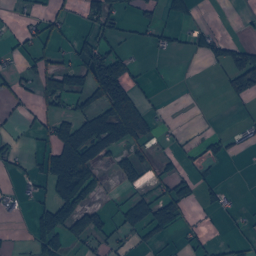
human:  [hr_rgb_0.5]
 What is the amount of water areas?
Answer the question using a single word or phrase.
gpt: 44

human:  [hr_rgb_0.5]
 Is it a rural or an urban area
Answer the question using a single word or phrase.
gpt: rural

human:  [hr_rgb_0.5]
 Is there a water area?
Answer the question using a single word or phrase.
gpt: yes

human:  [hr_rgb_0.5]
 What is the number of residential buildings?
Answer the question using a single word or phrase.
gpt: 244

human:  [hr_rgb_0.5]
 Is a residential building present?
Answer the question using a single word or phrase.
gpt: yes

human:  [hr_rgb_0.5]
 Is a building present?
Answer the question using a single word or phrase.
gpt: yes

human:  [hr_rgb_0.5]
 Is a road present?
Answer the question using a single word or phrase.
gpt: yes

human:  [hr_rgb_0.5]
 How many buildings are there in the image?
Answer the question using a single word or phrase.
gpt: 245

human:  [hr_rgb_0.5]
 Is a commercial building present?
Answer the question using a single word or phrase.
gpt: yes

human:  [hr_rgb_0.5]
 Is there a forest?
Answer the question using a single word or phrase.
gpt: yes

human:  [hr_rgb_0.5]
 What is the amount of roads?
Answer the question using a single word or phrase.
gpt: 105

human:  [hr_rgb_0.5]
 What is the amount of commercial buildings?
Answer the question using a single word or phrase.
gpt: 1

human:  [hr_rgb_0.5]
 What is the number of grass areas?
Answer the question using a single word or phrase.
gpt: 112

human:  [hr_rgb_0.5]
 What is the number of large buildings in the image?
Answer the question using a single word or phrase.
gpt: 2

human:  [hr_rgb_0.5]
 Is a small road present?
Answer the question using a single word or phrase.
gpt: yes

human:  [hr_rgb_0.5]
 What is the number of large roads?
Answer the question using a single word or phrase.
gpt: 0

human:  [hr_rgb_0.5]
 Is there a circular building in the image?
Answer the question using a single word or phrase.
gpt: yes

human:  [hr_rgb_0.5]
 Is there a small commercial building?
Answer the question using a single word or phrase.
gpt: yes

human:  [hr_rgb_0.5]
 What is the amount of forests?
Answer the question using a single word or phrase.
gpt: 100

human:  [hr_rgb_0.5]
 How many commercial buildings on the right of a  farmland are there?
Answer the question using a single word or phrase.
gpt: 1

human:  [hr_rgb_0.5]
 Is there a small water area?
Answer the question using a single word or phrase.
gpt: yes

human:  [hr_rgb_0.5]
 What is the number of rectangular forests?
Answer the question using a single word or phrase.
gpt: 19

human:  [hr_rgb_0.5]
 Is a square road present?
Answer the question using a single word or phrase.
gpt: no

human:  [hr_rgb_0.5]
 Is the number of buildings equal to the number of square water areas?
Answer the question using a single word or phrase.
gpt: no

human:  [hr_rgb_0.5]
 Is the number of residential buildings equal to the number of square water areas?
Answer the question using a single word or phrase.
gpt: no

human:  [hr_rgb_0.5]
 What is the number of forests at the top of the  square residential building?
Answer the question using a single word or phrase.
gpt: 20

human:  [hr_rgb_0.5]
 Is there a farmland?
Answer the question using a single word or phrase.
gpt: yes

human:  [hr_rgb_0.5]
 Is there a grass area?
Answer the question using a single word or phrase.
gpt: yes

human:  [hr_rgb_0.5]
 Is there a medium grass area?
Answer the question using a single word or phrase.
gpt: yes

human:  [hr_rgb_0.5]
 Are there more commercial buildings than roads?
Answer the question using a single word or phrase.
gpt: no

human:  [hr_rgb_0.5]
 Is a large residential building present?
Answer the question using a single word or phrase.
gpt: yes

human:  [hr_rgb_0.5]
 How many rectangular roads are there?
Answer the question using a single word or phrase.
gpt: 0

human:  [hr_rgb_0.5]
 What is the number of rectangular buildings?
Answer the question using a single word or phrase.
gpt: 176

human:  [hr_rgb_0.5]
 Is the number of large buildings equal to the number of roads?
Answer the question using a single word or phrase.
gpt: no

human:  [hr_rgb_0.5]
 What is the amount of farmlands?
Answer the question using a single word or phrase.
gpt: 64

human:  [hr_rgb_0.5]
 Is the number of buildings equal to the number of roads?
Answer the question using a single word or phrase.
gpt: no

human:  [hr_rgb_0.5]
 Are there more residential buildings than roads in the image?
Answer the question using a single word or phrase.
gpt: yes

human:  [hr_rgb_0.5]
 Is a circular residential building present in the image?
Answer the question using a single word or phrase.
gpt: yes

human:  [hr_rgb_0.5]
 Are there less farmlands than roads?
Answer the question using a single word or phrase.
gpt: yes

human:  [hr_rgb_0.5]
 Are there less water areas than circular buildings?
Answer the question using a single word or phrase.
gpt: no

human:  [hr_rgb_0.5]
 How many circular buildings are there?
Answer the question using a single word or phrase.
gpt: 1

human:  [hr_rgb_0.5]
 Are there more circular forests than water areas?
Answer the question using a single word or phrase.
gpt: no

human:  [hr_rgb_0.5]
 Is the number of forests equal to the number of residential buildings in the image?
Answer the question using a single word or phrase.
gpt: no

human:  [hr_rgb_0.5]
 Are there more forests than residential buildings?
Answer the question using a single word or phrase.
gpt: no

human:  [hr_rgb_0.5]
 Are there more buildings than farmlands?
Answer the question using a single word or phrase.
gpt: yes

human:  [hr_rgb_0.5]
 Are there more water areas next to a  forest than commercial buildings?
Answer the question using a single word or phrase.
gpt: yes

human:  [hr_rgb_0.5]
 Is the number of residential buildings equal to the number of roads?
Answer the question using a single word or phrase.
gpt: no

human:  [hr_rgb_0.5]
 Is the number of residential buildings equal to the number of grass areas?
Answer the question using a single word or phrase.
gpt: no

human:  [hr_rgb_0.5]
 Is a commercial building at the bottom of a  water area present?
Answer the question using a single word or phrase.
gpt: yes

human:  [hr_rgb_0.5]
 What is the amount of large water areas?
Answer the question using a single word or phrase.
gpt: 5

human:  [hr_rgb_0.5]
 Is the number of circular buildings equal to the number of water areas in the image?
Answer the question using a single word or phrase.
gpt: no

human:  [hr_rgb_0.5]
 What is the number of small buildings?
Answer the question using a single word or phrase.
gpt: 241

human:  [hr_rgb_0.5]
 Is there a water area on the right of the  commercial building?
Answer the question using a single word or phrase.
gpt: yes

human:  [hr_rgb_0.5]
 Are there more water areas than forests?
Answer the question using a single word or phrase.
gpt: no

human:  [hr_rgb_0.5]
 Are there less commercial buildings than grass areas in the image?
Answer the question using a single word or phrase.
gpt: yes

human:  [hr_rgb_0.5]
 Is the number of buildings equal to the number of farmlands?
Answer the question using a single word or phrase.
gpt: no

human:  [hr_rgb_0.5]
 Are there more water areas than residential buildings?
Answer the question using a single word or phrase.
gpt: no

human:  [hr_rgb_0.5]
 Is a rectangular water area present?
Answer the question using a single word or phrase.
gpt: yes

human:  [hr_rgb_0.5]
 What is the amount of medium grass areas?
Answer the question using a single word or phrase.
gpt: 12

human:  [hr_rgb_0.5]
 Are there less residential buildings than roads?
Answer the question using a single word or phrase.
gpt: no

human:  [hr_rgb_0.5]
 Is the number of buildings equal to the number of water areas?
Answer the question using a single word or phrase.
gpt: no

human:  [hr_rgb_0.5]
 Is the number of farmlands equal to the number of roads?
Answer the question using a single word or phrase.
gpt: no

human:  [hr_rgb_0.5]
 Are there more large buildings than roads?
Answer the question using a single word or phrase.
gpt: no

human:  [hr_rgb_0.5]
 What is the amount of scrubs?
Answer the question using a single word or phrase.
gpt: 1